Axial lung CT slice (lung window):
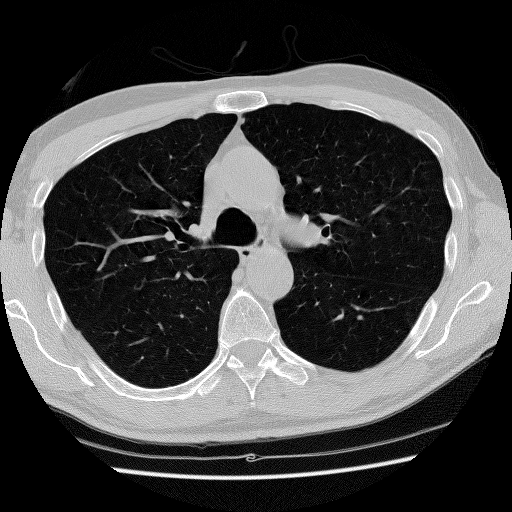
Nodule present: no